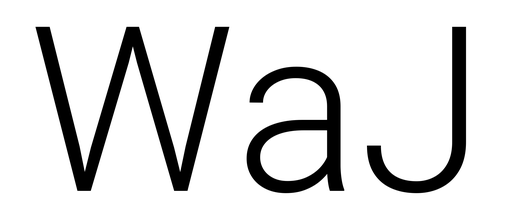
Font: Roboto_Light